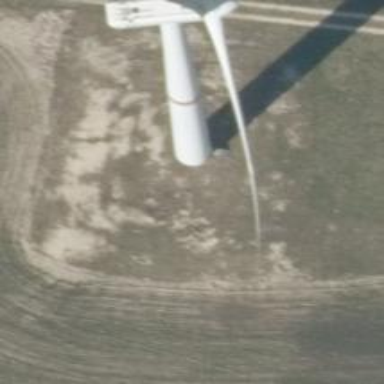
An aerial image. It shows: Wind generator using horizontal axis wind turbines.